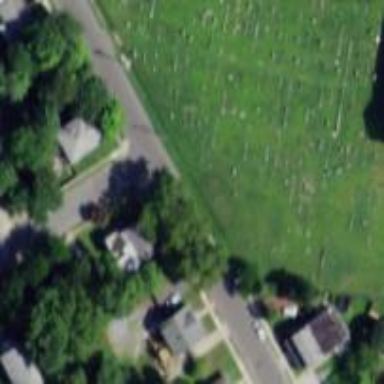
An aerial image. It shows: Cemetery.